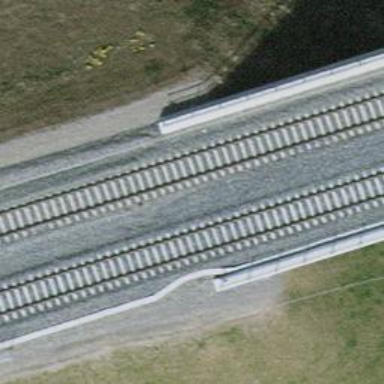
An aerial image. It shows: Single-track railway with electrified contact lines.